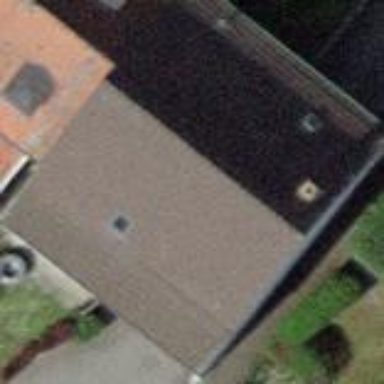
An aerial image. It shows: Terrace building.